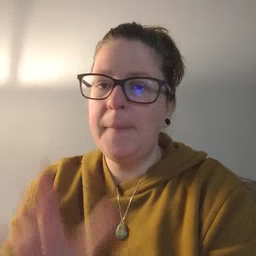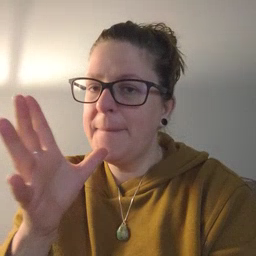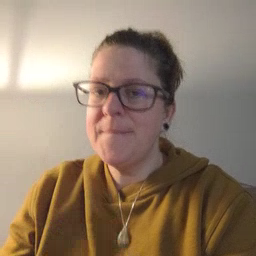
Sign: mom